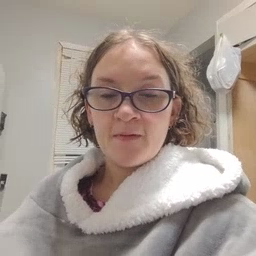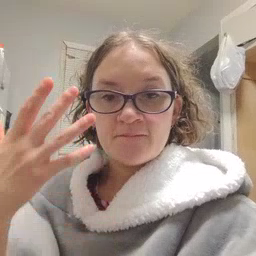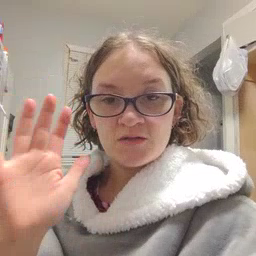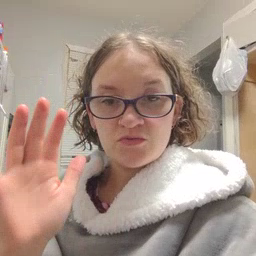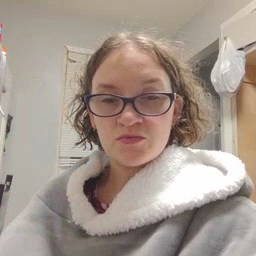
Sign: finish